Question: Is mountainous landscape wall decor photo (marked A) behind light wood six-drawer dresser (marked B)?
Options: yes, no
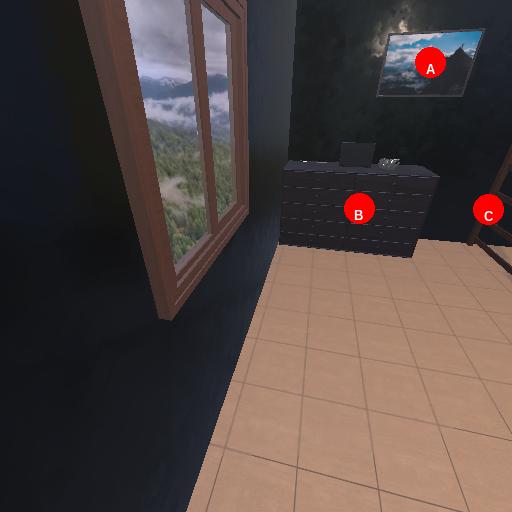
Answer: yes